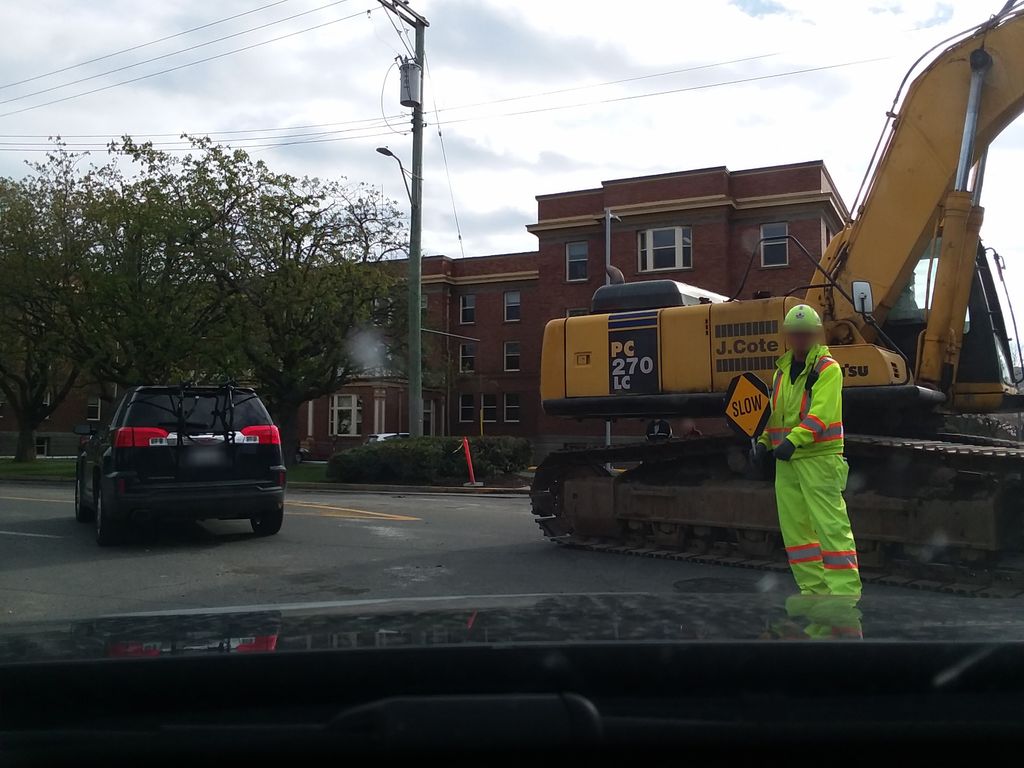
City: victoria